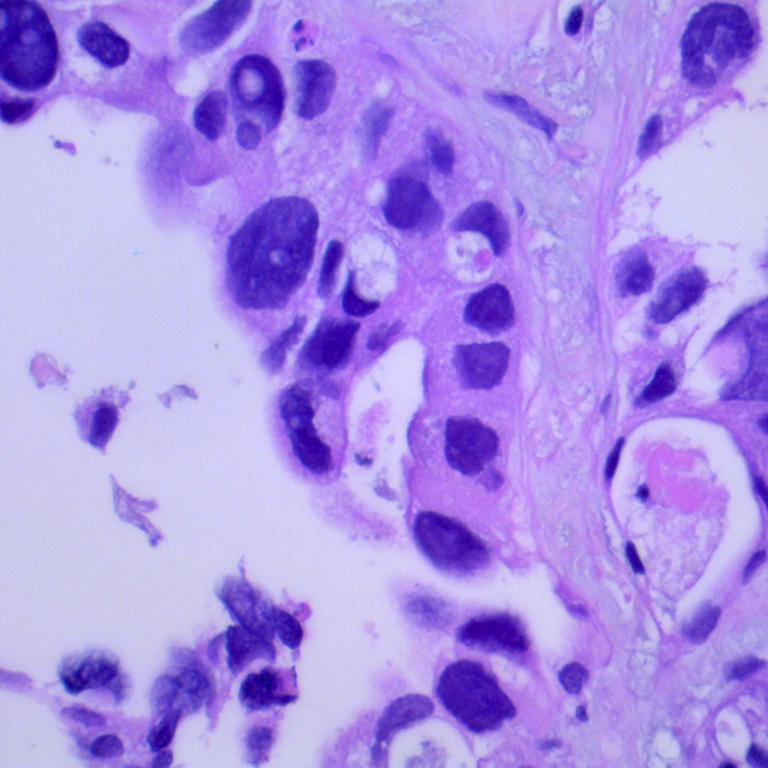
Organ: lung
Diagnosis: adenocarcinomas